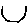
Label: hexagon